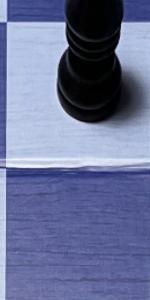
Label: Empty